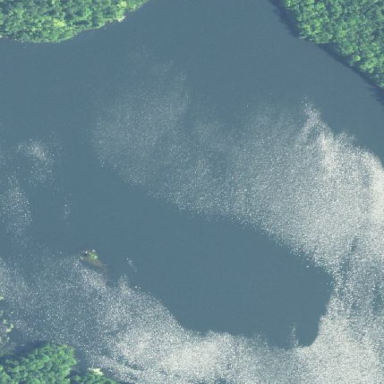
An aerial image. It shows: Reservoir of water.